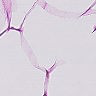
Metastatic tissue present: no